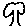
Label: tree